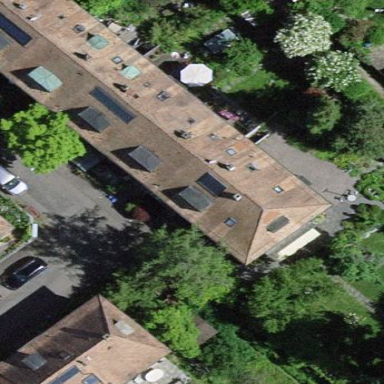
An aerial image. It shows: Terrace building.